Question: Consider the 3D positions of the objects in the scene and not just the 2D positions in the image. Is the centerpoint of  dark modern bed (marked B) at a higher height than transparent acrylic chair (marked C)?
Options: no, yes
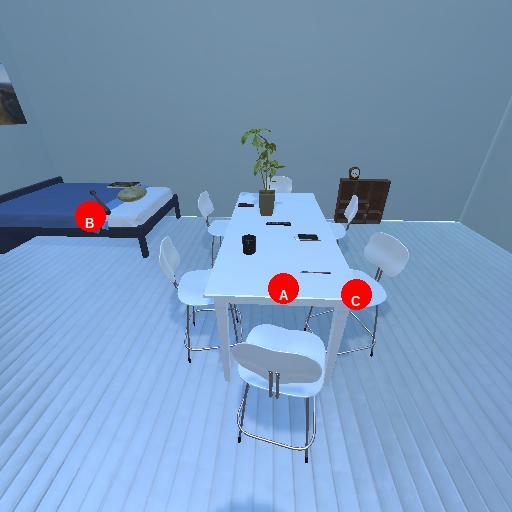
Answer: no